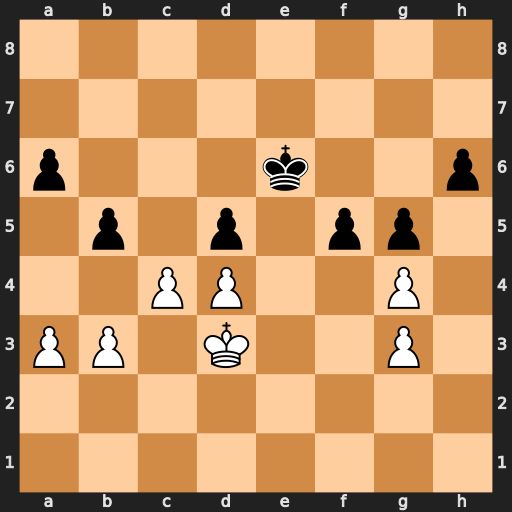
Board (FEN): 8/8/p3k2p/1p1p1pp1/2PP2P1/PP1K2P1/8/8
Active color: w
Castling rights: -
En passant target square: -
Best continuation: cxd5+ Kd7 gxf5